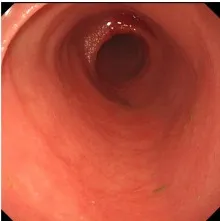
The endoscopy image in all stages of the treatment. (B) The ileoscopy after colectomy. The ileoscopy showed a disappearance of intestinal villi and an irregular vascular network.
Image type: endoscopy (airway_endoscopy)